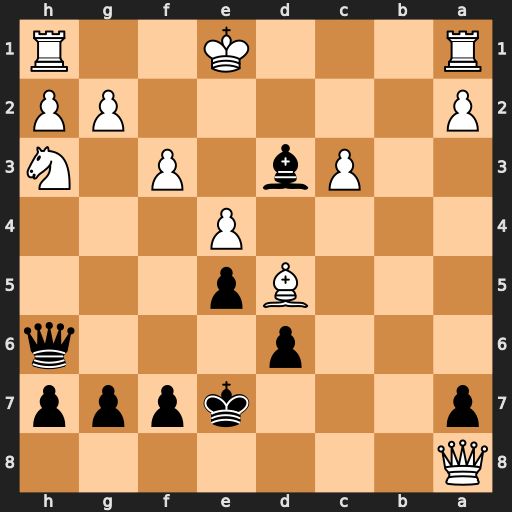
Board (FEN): Q7/p3kppp/3p3q/3Bp3/4P3/2Pb1P1N/P5PP/R3K2R
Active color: b
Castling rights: KQ
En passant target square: -
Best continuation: Qe3+ Kd1 Qe2+ Kc1 Qc2#